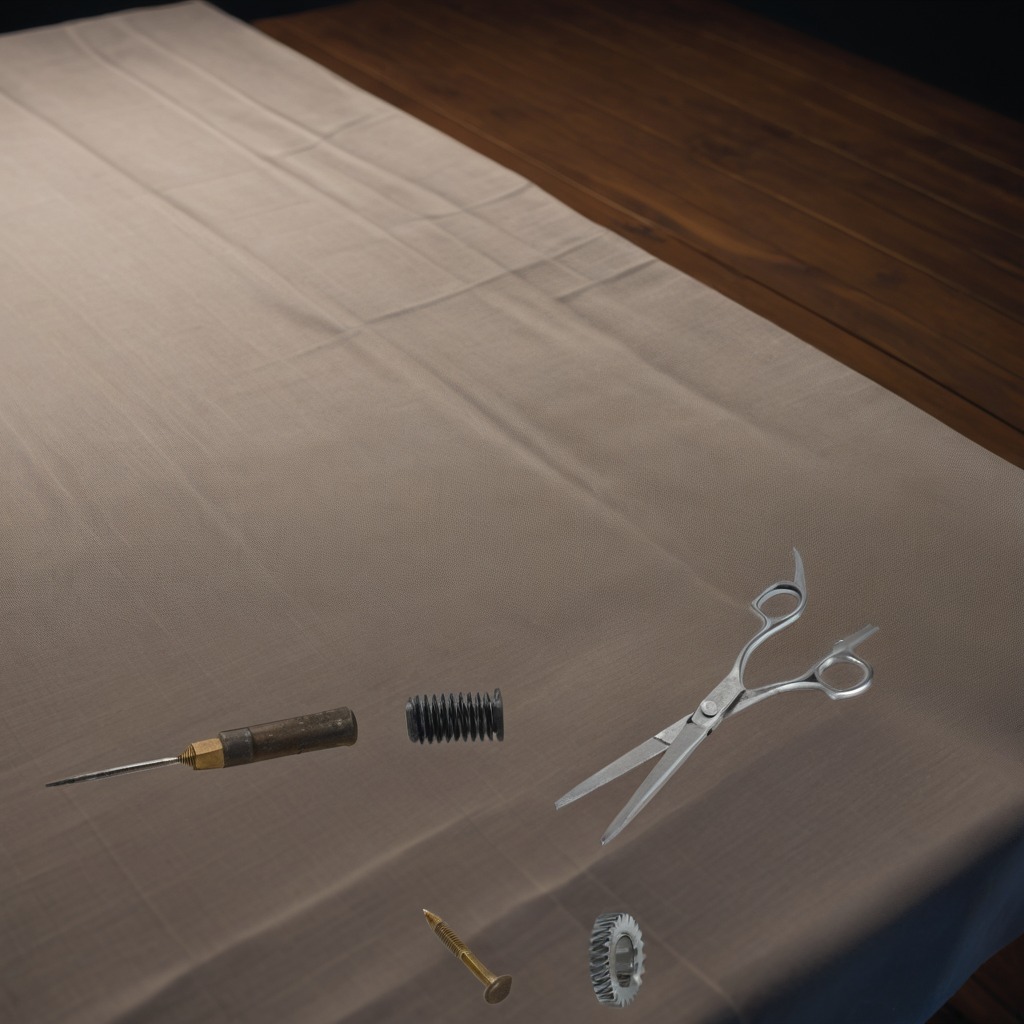
A steel gear with teeth, a metal machine screw, a coiled metal spring, a screwdriver, and a pair of scissors are lying on a wooden table.